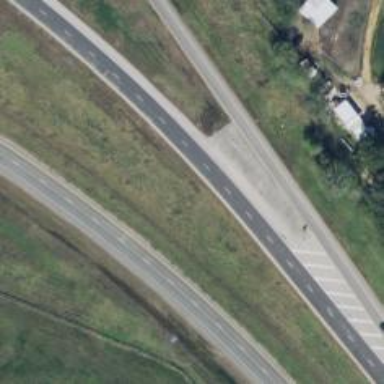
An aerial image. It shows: Trunk link highway.